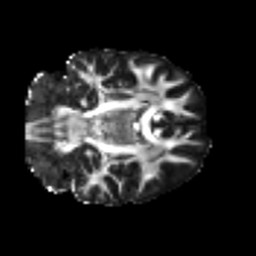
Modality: FA
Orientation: coronal
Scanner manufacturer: siemens
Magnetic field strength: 3 T
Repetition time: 3.6 s
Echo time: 0.092 s